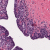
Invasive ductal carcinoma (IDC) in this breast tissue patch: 0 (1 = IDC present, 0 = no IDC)